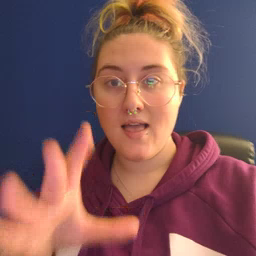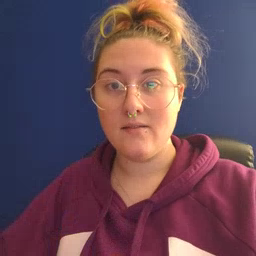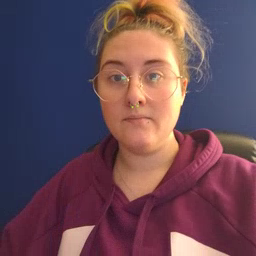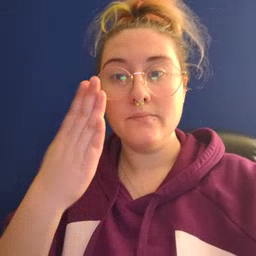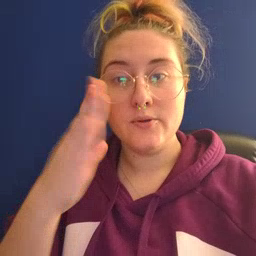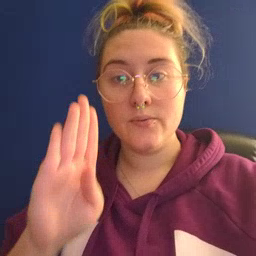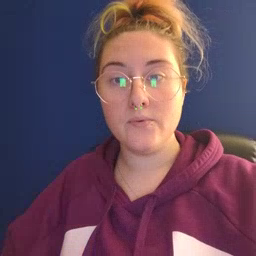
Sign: blue